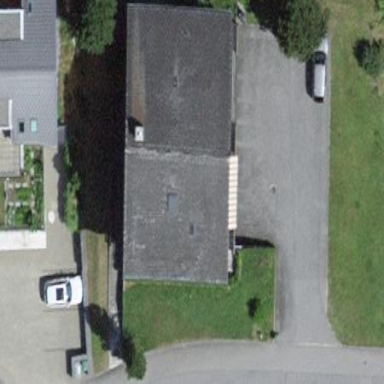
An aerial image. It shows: Building.